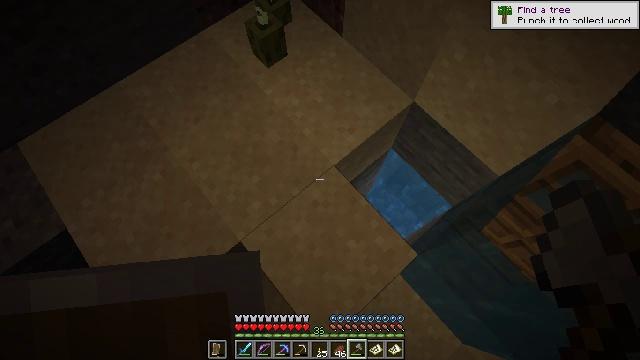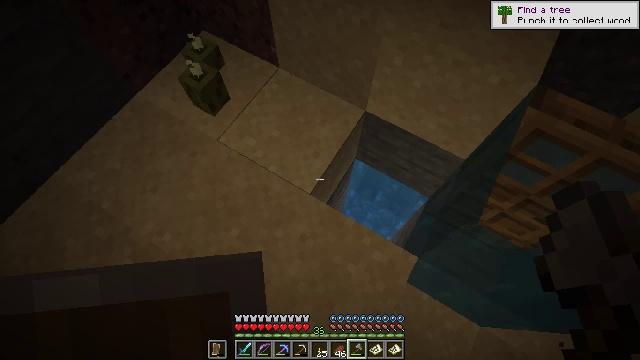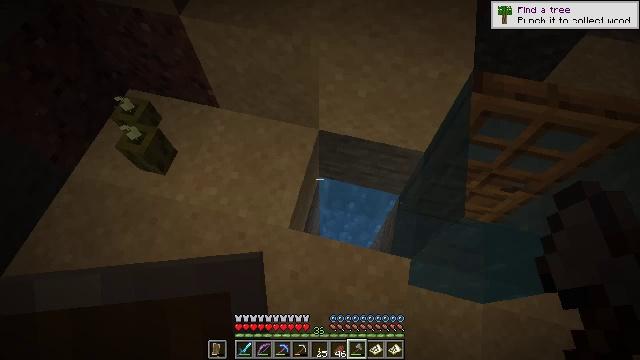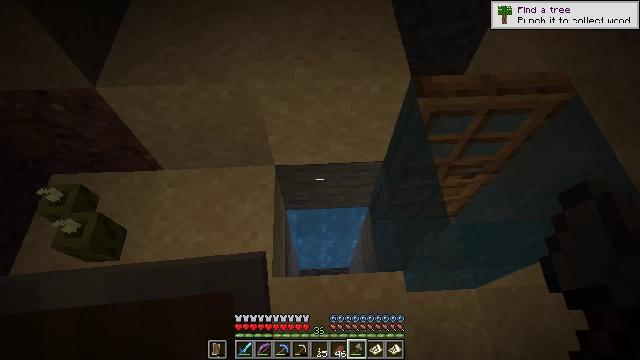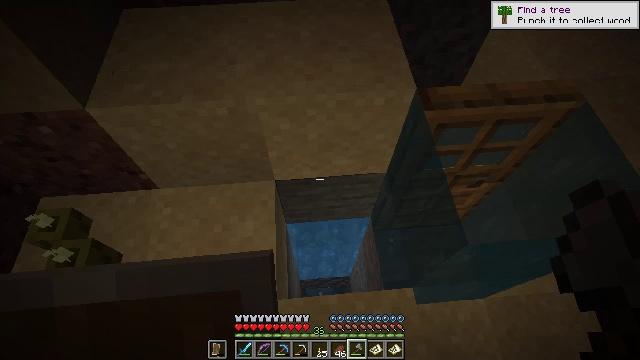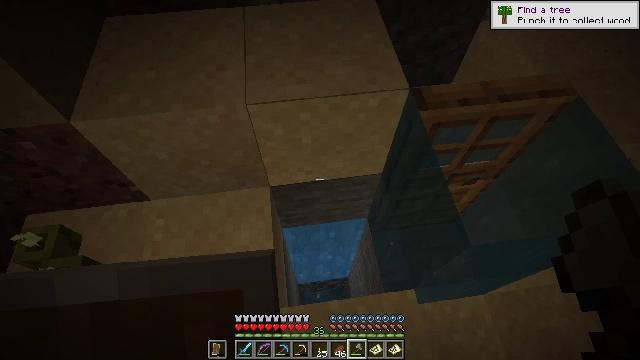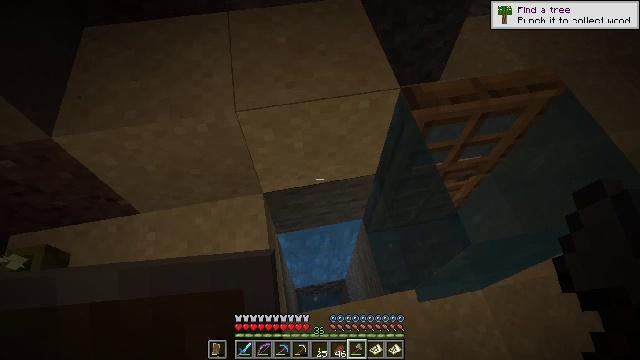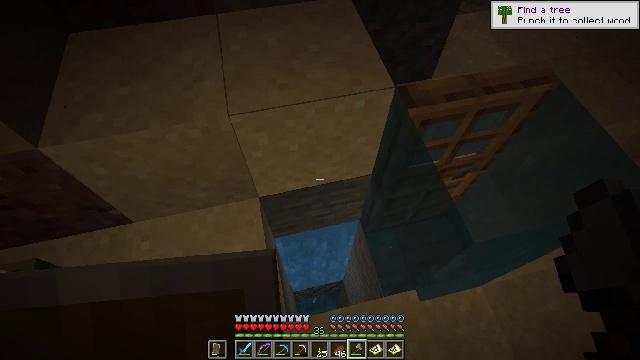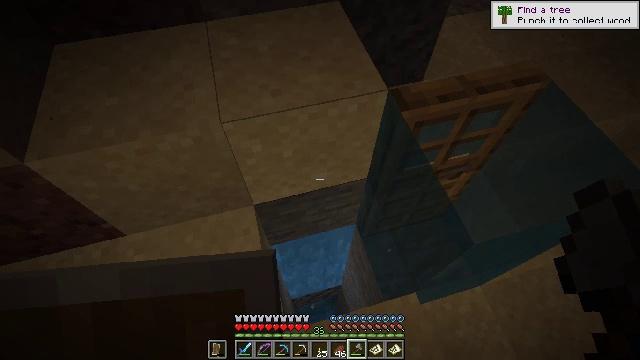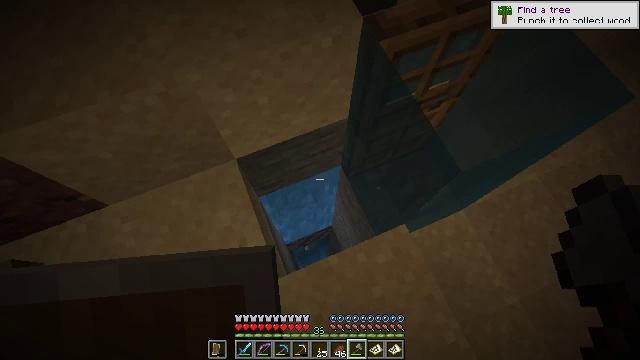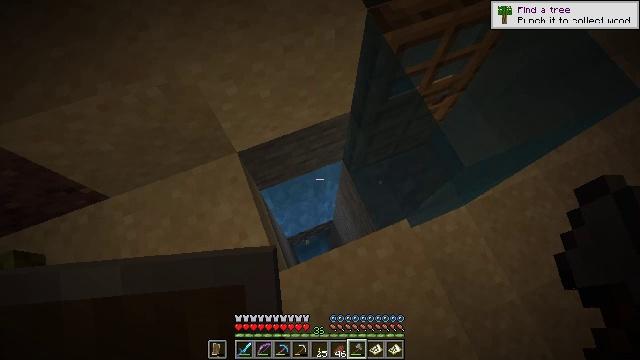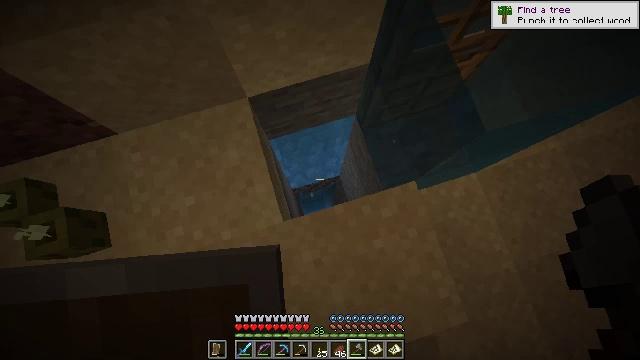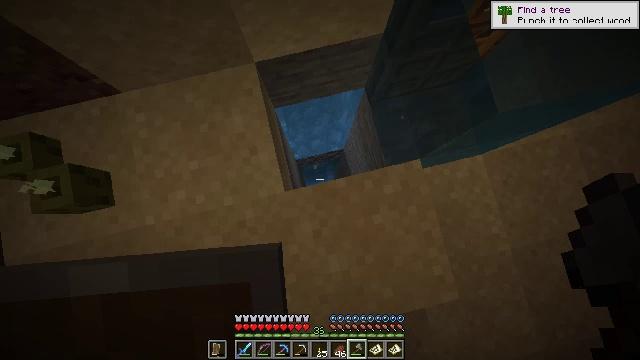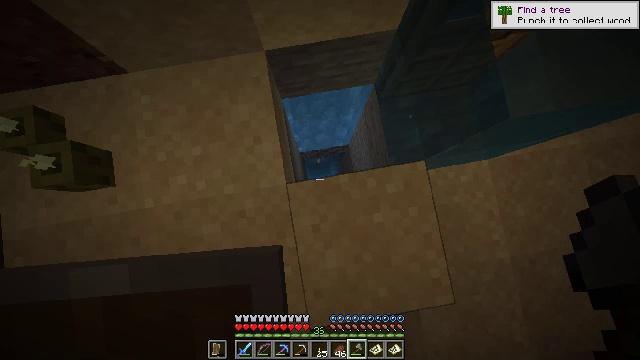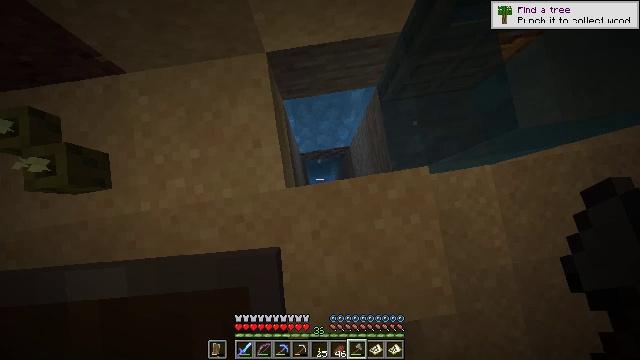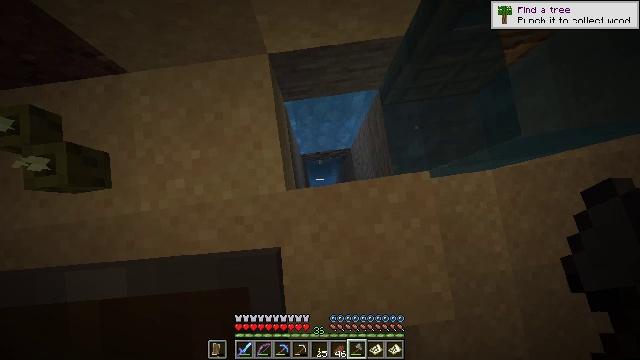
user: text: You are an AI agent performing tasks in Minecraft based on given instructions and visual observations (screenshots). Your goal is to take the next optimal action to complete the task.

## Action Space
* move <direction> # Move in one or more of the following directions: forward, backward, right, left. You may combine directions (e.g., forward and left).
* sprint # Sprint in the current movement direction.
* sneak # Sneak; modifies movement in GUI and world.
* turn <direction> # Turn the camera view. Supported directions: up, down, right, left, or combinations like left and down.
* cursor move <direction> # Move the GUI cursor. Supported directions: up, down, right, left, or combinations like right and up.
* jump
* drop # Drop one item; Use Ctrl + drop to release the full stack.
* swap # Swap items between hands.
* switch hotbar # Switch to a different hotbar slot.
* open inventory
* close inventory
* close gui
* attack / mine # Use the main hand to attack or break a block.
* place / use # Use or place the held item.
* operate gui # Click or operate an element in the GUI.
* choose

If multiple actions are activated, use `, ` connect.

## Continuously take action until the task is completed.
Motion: motion action
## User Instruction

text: Dive and mine the kelp.
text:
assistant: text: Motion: move forward, turn right and up
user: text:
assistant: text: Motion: move forward, turn right and up
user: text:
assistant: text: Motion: move forward, turn right and up
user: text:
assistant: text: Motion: turn right
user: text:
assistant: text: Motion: turn right
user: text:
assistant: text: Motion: turn right
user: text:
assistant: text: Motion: turn right
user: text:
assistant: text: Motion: turn right
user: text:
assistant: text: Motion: turn right and down
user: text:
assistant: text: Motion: turn down
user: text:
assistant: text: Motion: turn left and down
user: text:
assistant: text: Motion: turn left and down
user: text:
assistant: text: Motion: turn left and down
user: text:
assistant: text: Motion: move forward
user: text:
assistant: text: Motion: move forward
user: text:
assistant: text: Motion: move forward, turn left
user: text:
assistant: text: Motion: turn left
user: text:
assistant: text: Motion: turn left
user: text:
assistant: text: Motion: no_op
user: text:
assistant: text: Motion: move back
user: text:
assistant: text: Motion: move back, turn right and up
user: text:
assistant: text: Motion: move back and move right, turn right and up
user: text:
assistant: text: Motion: move back and move right, turn right and up
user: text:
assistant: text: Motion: move right, turn up
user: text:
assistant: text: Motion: no_op
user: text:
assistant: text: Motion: turn left and down
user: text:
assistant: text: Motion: turn left and down
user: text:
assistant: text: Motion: turn left
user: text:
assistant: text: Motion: turn right and up
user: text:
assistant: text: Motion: move forward, turn right and up